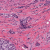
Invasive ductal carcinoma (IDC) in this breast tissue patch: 0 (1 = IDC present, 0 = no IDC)